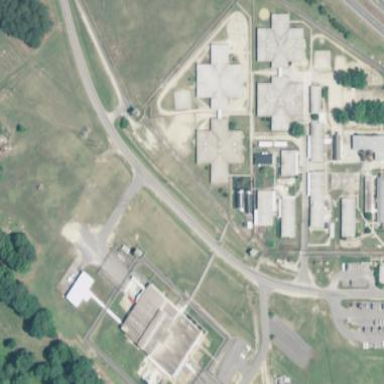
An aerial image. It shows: Prison.